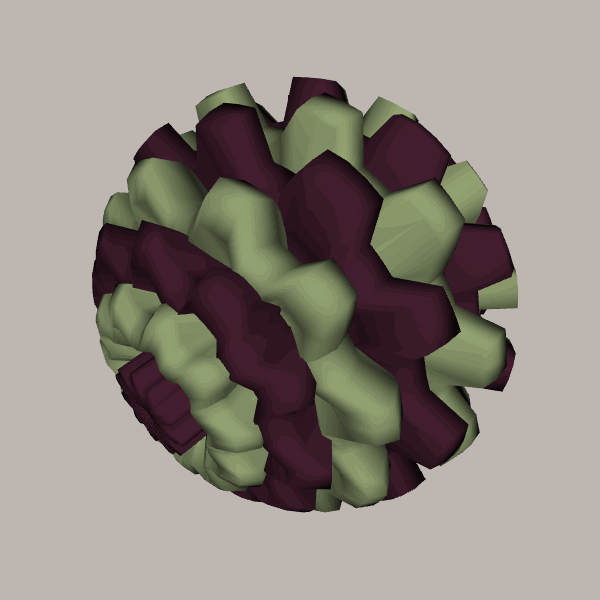
Background: light